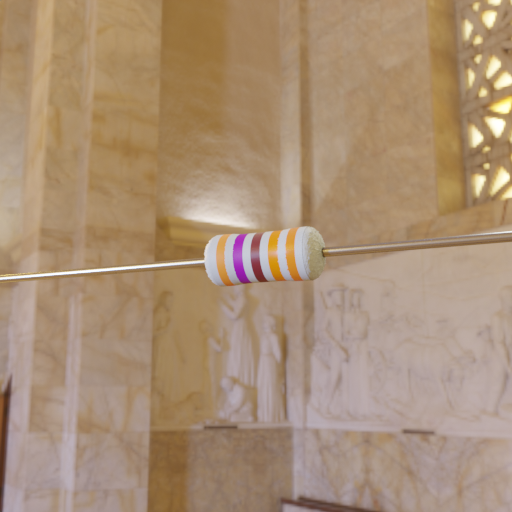
Resistor colour bands (in order): orange, violet, brown, orange, orange